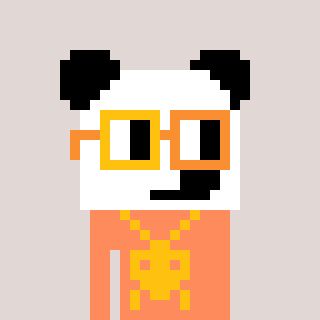
a pixel art character with square yellow and orange glasses, a panda-shaped head and a peachy-colored body on a warm background